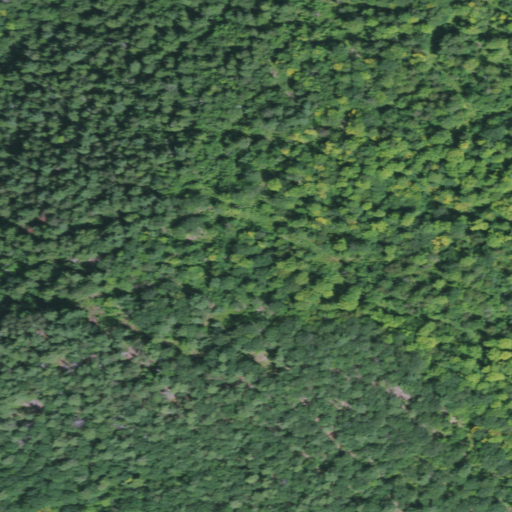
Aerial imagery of mountain in New York named Little Pidgeon Hill containing evergreen forest, mixed forest, deciduous forest, and shrub